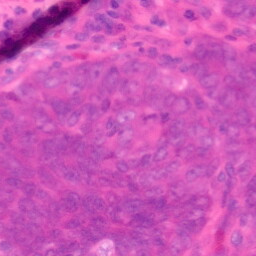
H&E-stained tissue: Colon